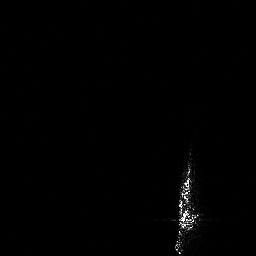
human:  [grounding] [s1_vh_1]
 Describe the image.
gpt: In the satellite image, there is  <ref>1 large ship </ref> <box>[[66, 58, 78, 99, 0]]</box> located at bottom right.